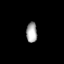
Tissue: prostate
Cell type: T cells
Senescence score: 0.7127
Nuclear area (px): 214
Mean DAPI intensity: 168.093